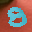
Label: 8